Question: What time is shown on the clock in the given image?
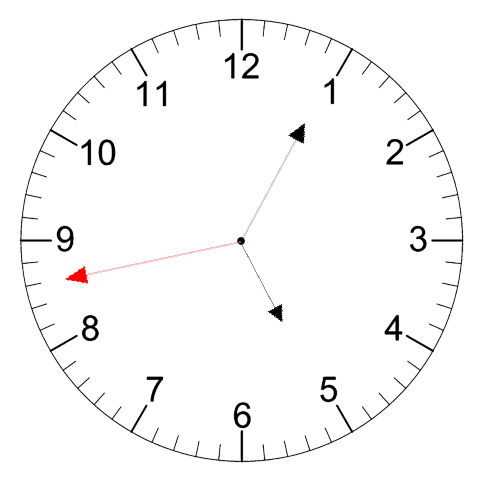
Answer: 05:04:43